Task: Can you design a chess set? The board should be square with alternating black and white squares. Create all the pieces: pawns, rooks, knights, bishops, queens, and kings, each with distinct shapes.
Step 4678:
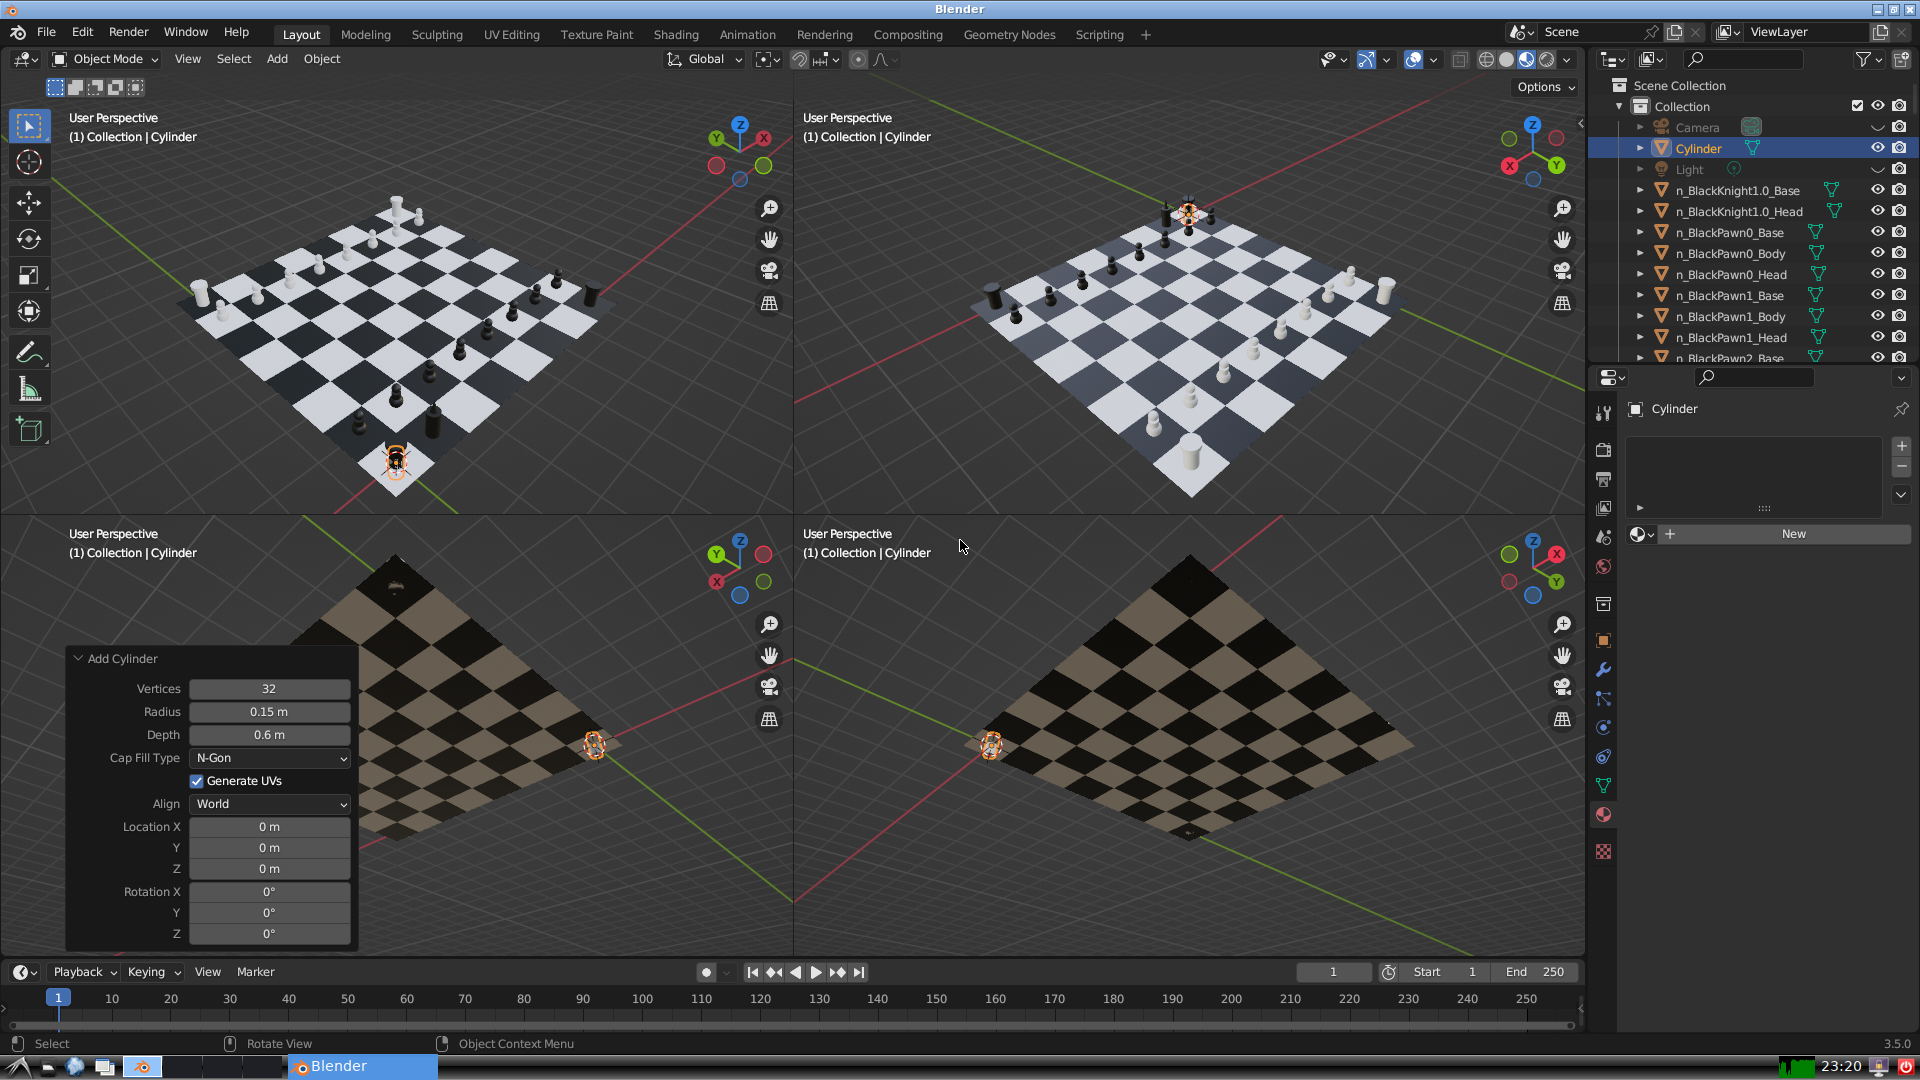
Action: {"mouse_move": [270, 731]}